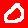
Digit: 0